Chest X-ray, PA view. Patient: 62 years old, sex M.
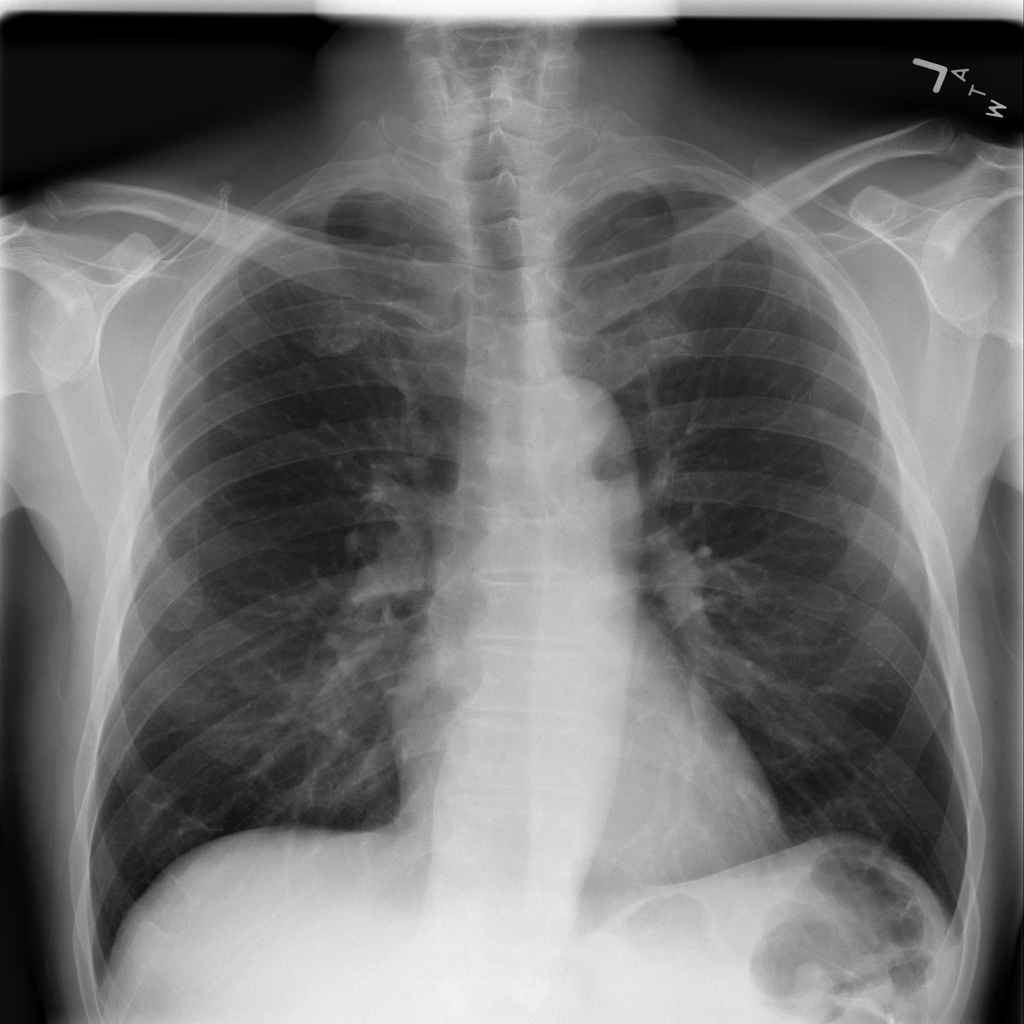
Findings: Infiltration